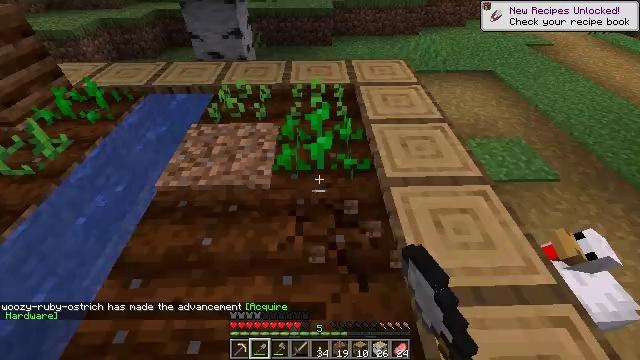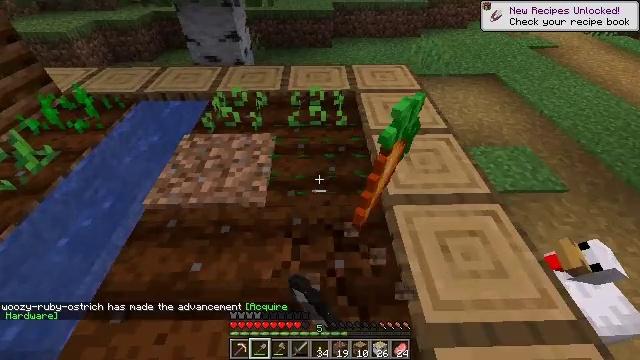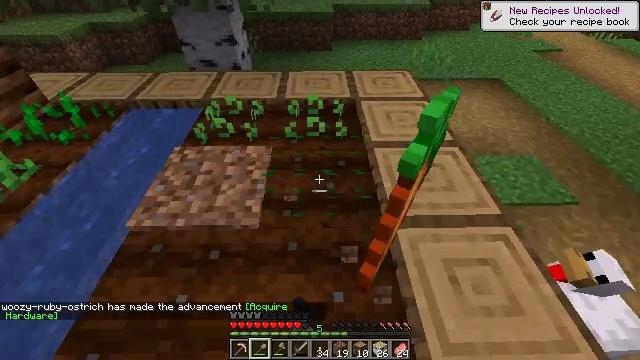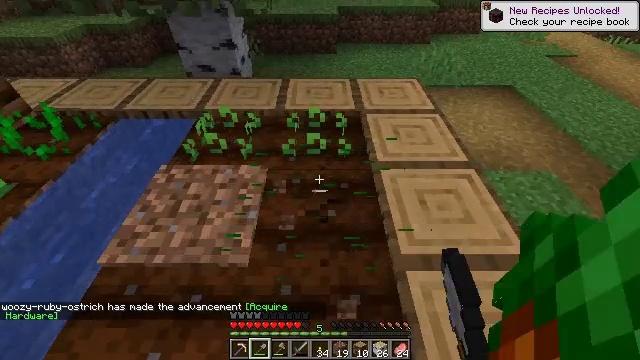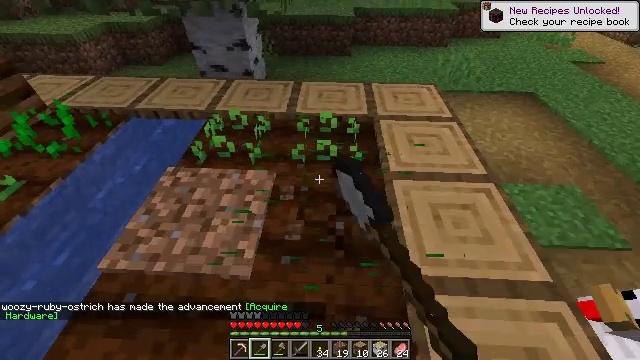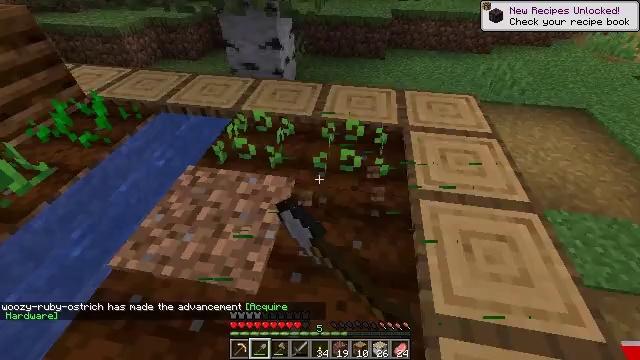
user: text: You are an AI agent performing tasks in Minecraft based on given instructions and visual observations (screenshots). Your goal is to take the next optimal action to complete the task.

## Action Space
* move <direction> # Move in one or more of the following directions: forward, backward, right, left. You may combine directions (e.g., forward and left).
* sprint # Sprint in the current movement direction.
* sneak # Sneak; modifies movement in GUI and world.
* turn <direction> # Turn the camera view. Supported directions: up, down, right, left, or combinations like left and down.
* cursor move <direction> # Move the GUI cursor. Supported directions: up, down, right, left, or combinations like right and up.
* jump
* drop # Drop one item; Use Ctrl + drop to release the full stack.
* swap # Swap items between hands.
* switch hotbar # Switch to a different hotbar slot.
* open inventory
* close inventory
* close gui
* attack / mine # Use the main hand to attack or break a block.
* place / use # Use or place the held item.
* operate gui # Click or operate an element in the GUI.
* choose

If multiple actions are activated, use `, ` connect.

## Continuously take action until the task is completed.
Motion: motion action
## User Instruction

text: Get wheat from the farmland.
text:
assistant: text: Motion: move forward, attack / mine
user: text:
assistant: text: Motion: move forward, attack / mine
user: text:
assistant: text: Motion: move forward, attack / mine
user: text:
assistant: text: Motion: move forward, turn left, attack / mine
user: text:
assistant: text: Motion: move forward, turn left, attack / mine
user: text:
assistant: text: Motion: attack / mine